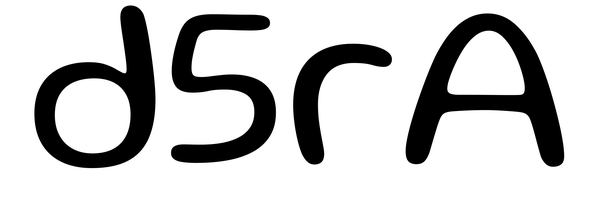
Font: Gluten_Light